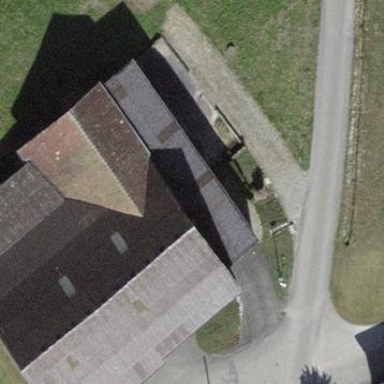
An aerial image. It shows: Farm auxiliary building.